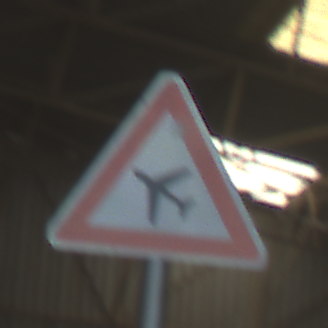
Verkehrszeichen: FlugbetriebRechts
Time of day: Midday
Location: Indoor (Urban)
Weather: NotSpecified
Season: NotSpecified
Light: Natural